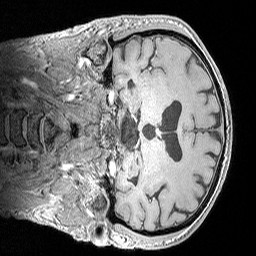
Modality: MP2RAGE
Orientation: coronal
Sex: male
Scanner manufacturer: siemens
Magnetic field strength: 3 T
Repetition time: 5 s
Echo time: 0.00292 s